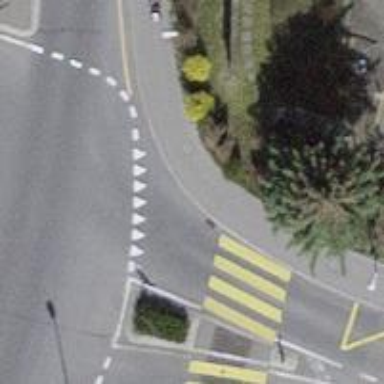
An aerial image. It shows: Footway with zebra crossing.